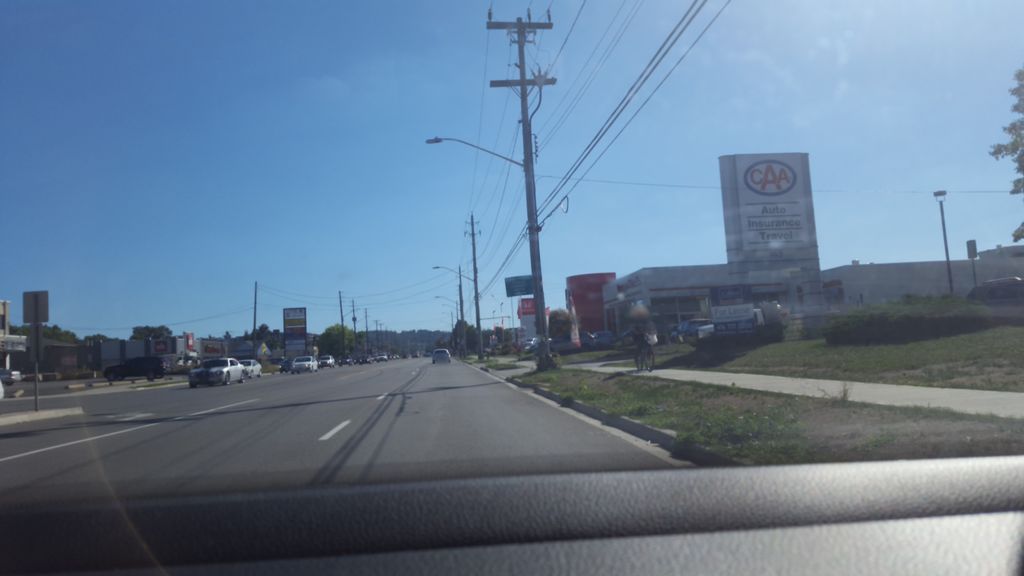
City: hamilton